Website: macys
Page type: customer-info-address
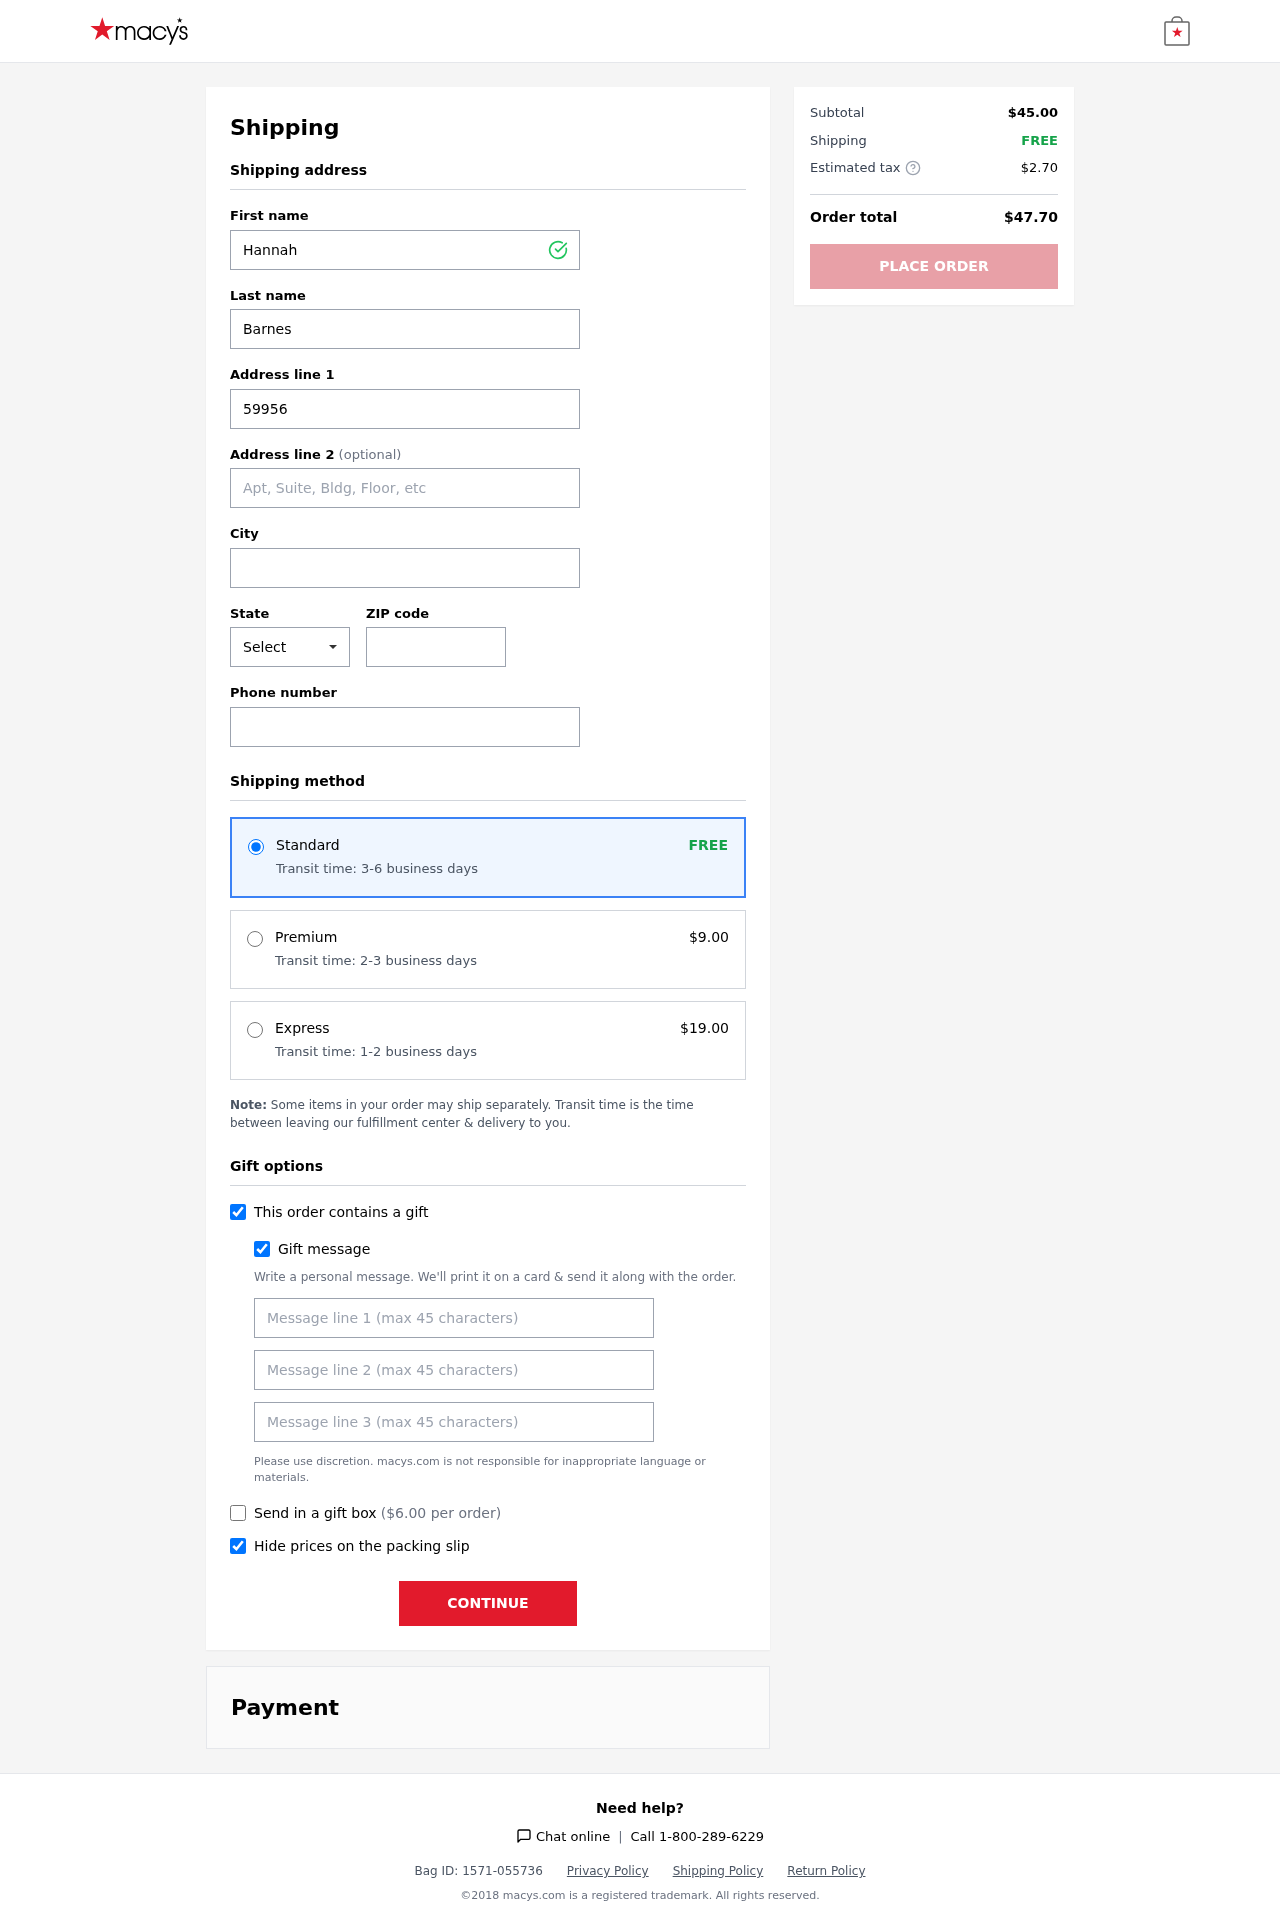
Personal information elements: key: PII_CITY
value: West Dakota
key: PII_FIRSTNAME
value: Hannah
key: PII_GIFT_MESSAGE
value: Hey Stephen! I saw these comfy new kicks and immediately thought of your morning runs – they seemed perfect for you! Enjoy hitting the pavement with style!  Hannah
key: PII_LASTNAME
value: Barnes
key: PII_PHONE
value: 7778111488
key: PII_POSTCODE
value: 73987
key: PII_STATE_ABBR
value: KY
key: PII_STREET
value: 59956 Bryan Valley
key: PII_STREET2
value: Apt. 279
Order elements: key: ORDER_SHIPPING_STANDARD
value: FREE
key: ORDER_SHIPPING_STANDARD_TIME
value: Transit time: 3-6 business days
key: ORDER_SHIPPING_PREMIUM
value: $9.00
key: ORDER_SHIPPING_PREMIUM_TIME
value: Transit time: 2-3 business days
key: ORDER_SHIPPING_EXPRESS
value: $19.00
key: ORDER_SHIPPING_EXPRESS_TIME
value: Transit time: 1-2 business days
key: ORDER_GIFT_BOX_FEE
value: $6.00
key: ORDER_SUBTOTAL
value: $45.00
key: ORDER_SHIPPING_COST
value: FREE
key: ORDER_TAX
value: $2.70
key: ORDER_TOTAL
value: $47.70